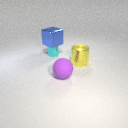
large purple rubber sphere to the right of small cyan metal cylinder